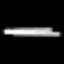
Label: pencil